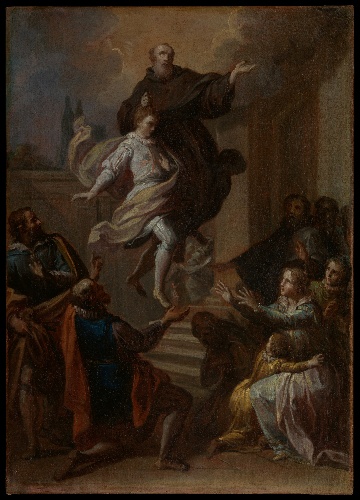
Title: A Miracle of Saint Joseph of Cupertino (1603–1663)
Artist: Placido Costanzi
Artist bio: Italian, Rome 1702–1759 Rome
Date: 1750
Object type: Painting, oil sketch
Classification: Paintings
Medium: Oil on canvas
Dimensions: 20 7/8 × 14 7/8 in. (53 × 37.8 cm)
Department: European Paintings
Credit line: Gift of Everett Fahy, 2016
Accession year: 2016
Repository: Metropolitan Museum of Art, New York, NY
Tags: Children|Men|Women|Saints